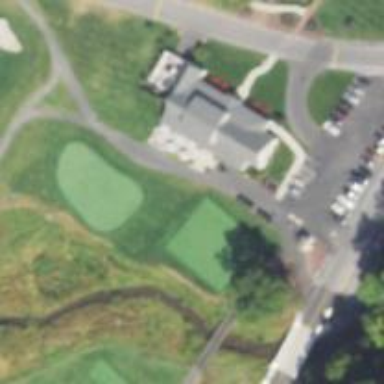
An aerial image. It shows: Golf cartpath that is also road path.